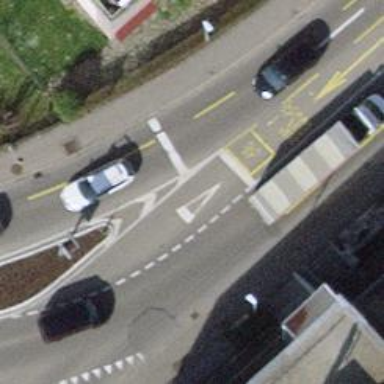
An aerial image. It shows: Road with traffic signals.